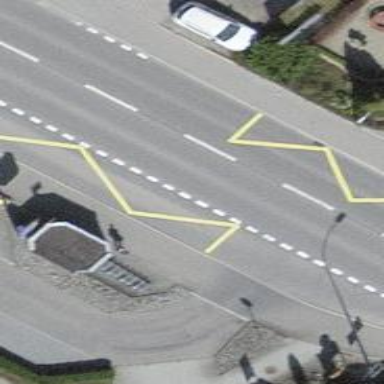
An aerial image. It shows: Bus stop with stop position for public transport.